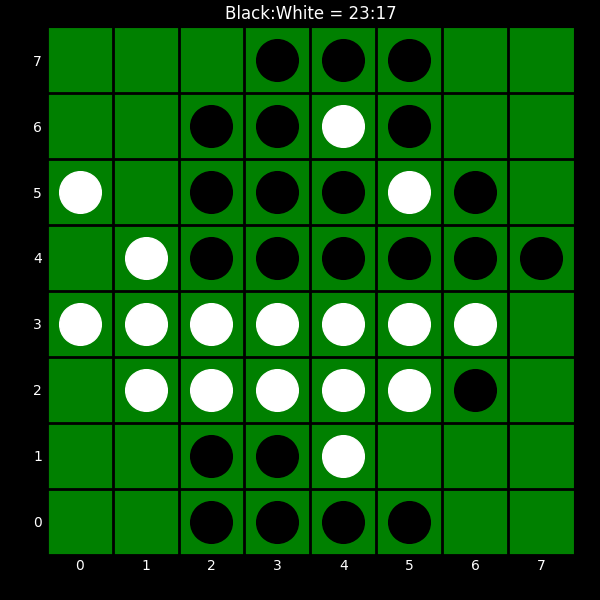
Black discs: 23
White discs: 17